Question: I have this table in MySQL;

I am trying to get cc_rowid 10 and cc_type In on row 10 by this query;
'''
$stmt = $mysqli->prepare("SELECT MAX(cc_rowid),MAX(cc_type)
FROM clock_clockings
WHERE cc_eeno =(SELECT cc_eeno FROM clock_clockings WHERE cc_rowid=?)");
'''
It is giving me cc_rowid =10 and cc_type=Out.
I am not understanding how to improve this to get desired results. I would appreciate any help on this. thanks
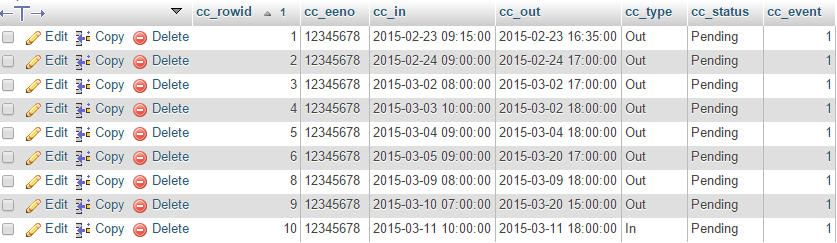
Answer: If you are trying to get the cc_type of the max cc_rowid you will need something like:
'''
SELECT cc_rowid, cc_type
FROM clock_clockings
WHERE cc_rowid = (SELECT max(cc_rowid) FROM clock_clockings);
'''
You could do the same with an inner join and the same subquery. Six of one, half a dozen of the other. You could put further WHERE logic in the subquery to filter out anything else you don't want in the 'max' aggregation